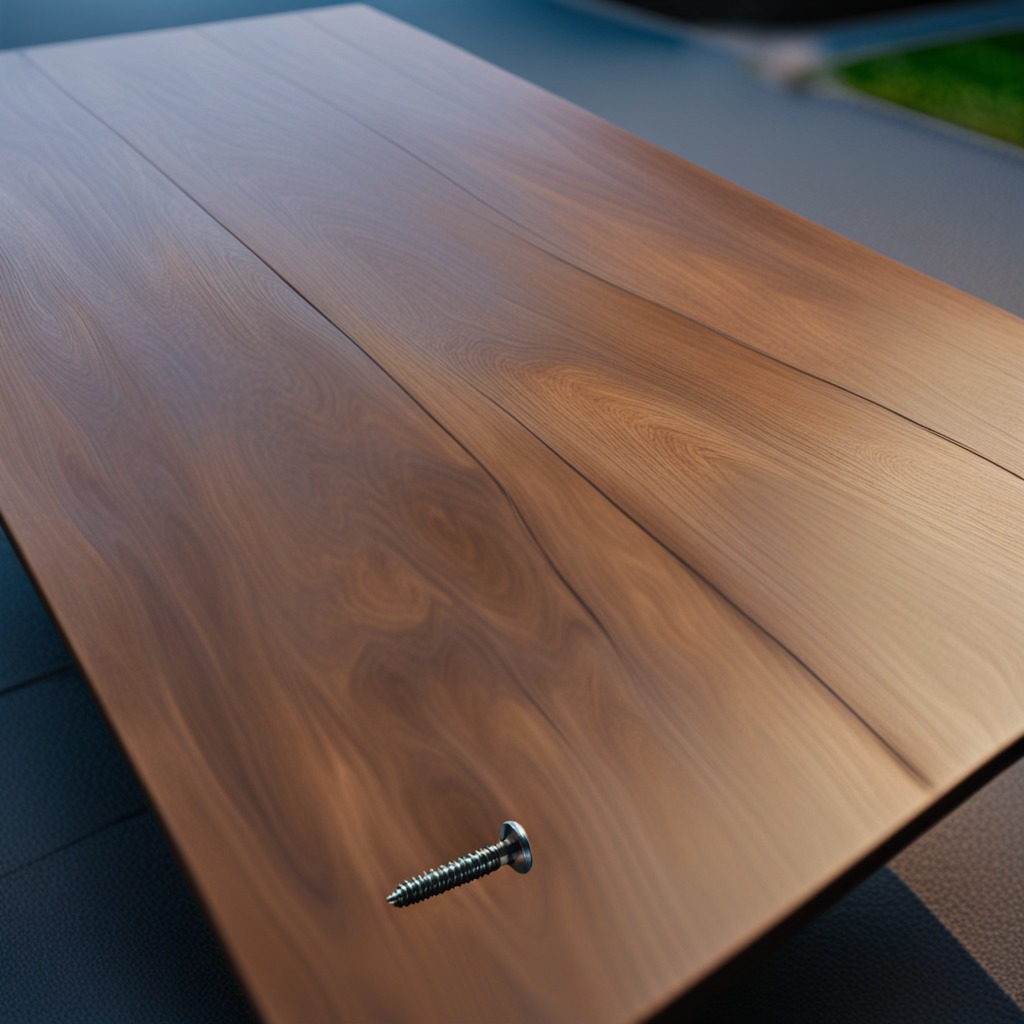
A metal screw is lying on the table.